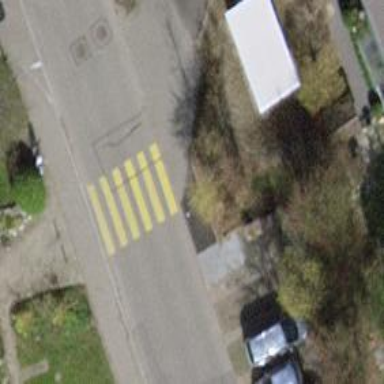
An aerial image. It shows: Uncontrolled zebra crossing on the road.